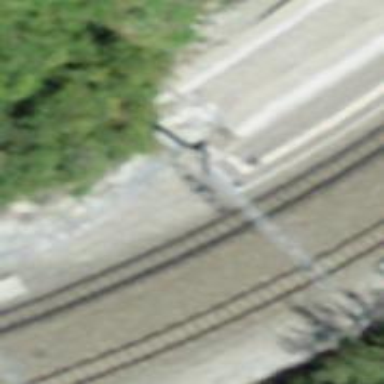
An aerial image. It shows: Narrow-gauge railway siding with electrified contact lines. It has one track.